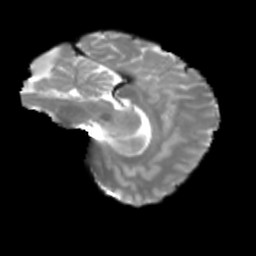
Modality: T2w
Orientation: sagittal
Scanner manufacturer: siemens
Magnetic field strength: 3 T
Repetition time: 4 s
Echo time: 0.0594 s